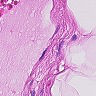
Metastatic tissue present: no